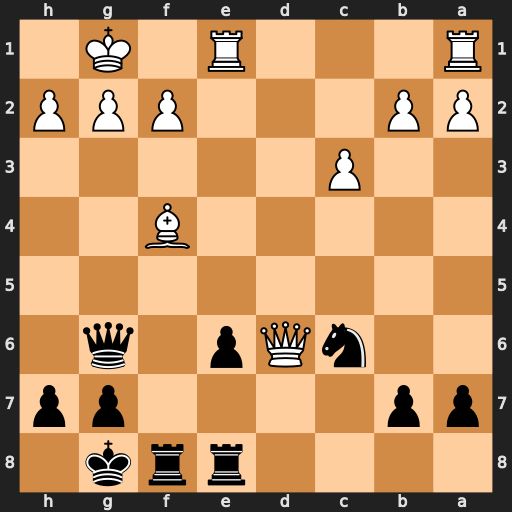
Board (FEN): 4rrk1/pp4pp/2nQp1q1/8/5B2/2P5/PP3PPP/R3R1K1
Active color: b
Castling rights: -
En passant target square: -
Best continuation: Rd8 Qxe6+ Qxe6 Rxe6 Rxf4